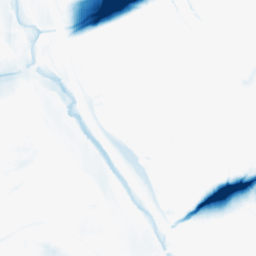
Category: morphological
Decomposition family: morphological_ellipse
Decomposition parameters: operation: closing
width: 50
height: 10
Upsampling method: quintic
Upsampling parameters: scale: 2
Upsampling scale: 2